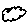
Label: cloud